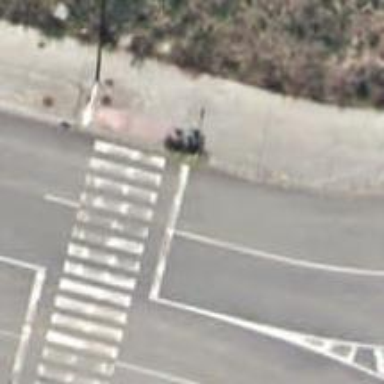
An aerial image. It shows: Zebra crossing on the road.